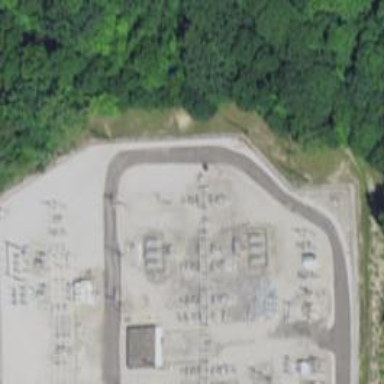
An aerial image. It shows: Switch used for power control.